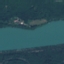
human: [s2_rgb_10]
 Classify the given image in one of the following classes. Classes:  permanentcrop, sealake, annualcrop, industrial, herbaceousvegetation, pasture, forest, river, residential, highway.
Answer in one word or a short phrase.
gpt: River